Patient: sex F, age 31
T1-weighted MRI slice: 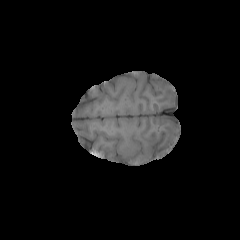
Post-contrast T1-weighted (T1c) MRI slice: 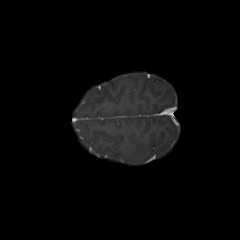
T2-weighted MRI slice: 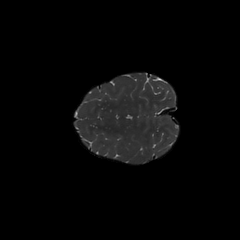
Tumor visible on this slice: no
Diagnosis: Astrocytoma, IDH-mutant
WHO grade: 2